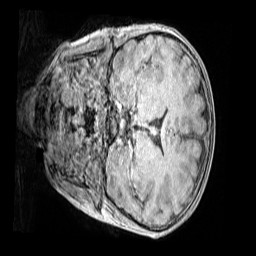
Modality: MP2RAGE
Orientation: coronal
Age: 9
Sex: male
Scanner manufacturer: siemens
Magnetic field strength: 3 T
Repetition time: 4 s
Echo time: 0.00299 s